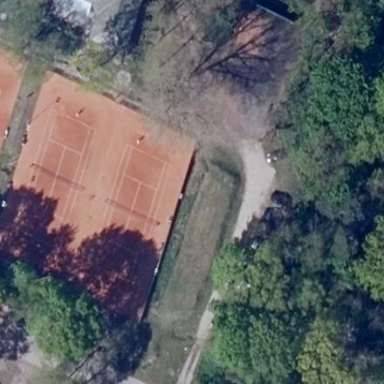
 located on pitch designated for leisure land."